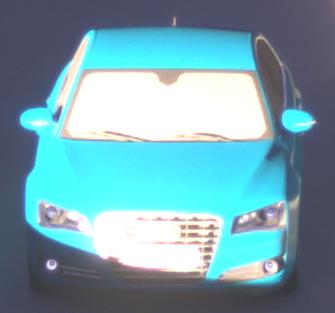
Make: Audi
Model: A8 D4
Model produced from: 2009
Model produced until: 2017
Doors: 4
Color: blue
Road condition: dry road
Daytime: sunrise or sunset
Contrast: low contrast